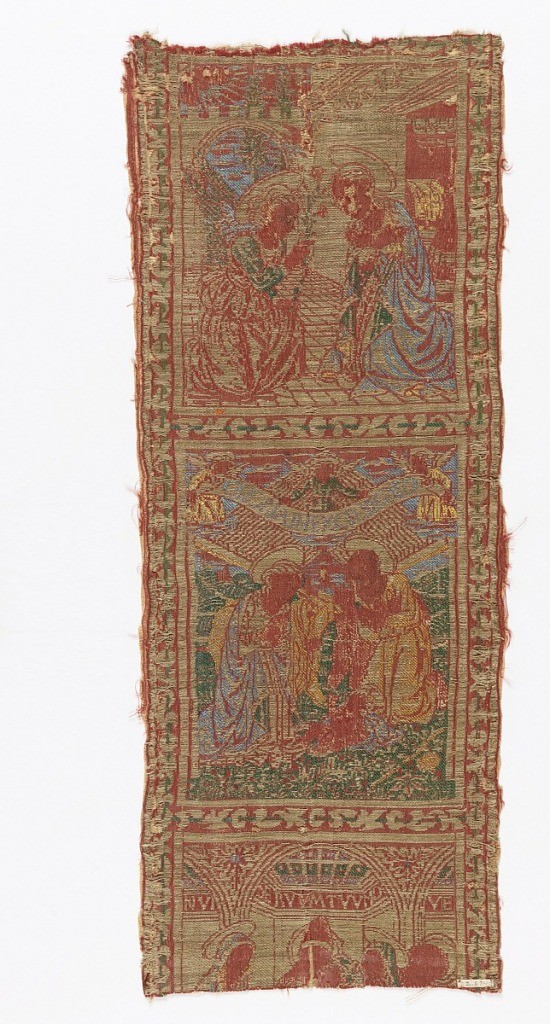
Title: Orphrey band
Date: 16th century
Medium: silk, metal wrapped linen Technique: two combined structures, 4&1 satin plus 2/1 twill
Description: Band divided into rectangles; the top one showing the Annunciation, the central one showing the Nativity and the next (incomplete) showing the top part of the Presentation.